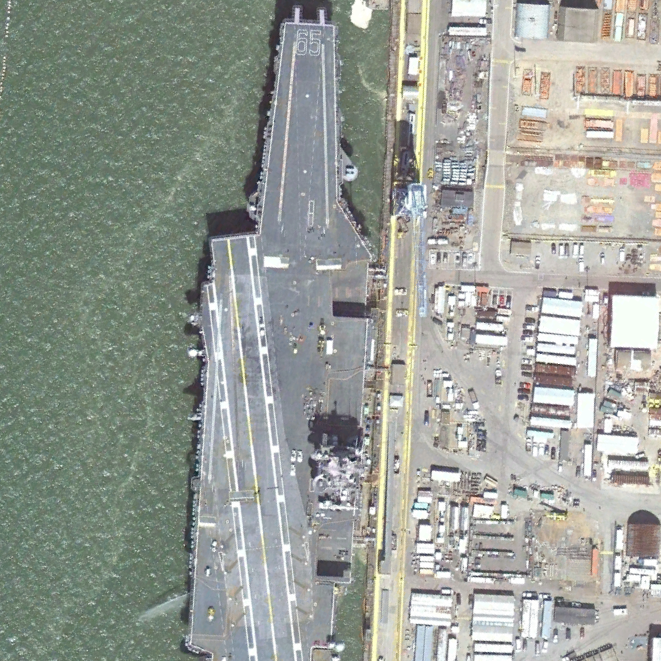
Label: aircraft_carrier